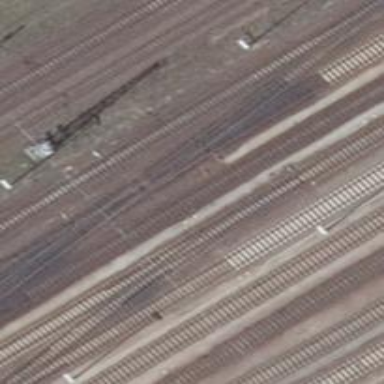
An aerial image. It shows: Railway switch.